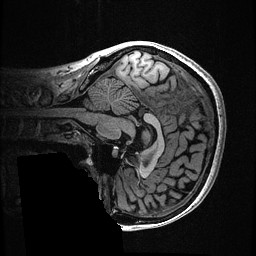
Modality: T1w
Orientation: sagittal
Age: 34
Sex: female
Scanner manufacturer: ge
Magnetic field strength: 3 T
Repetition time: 0.006952 s
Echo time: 0.00292 s